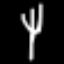
Label: fork